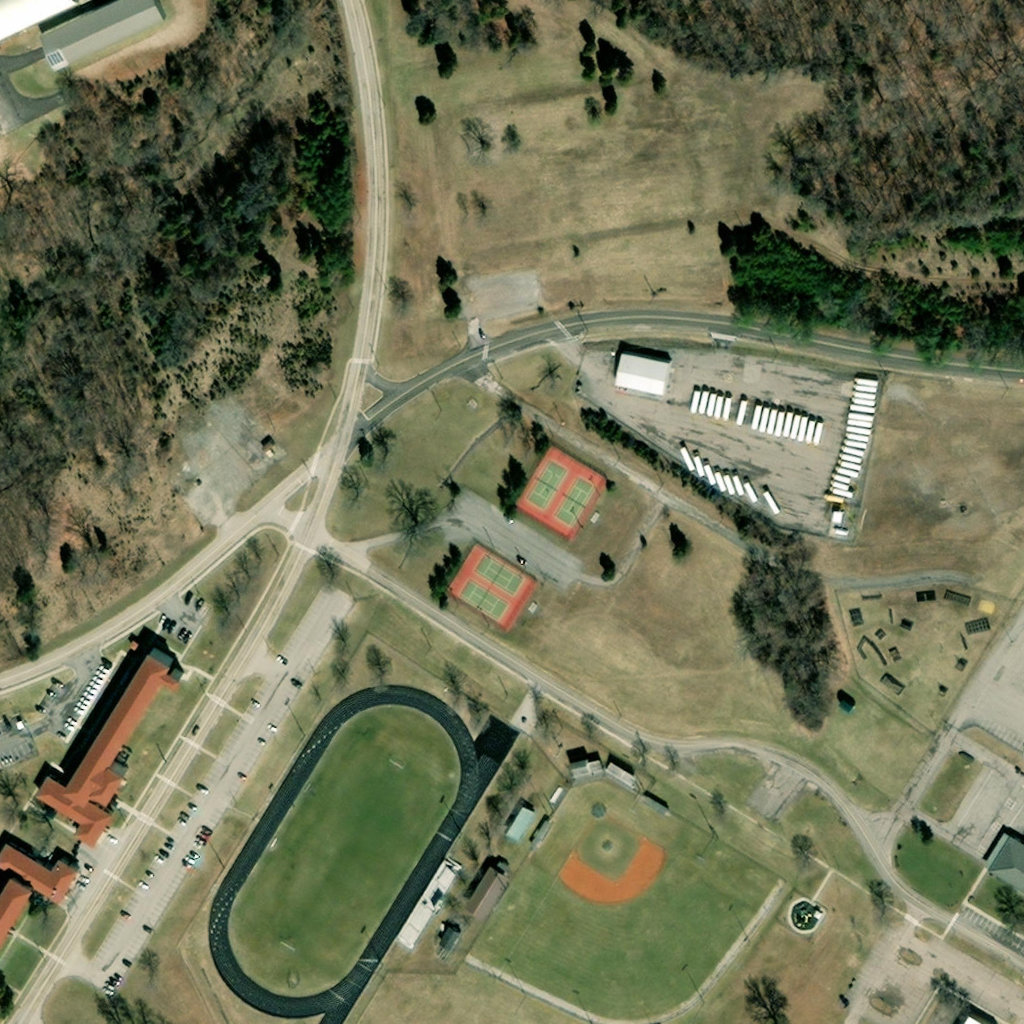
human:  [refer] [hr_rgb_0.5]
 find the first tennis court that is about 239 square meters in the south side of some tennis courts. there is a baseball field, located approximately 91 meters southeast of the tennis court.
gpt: <box>[[44, 56, 49, 60, 0]]</box>

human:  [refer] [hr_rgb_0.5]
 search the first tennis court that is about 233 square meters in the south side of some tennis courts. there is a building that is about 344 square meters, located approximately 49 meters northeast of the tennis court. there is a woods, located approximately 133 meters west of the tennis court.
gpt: <box>[[54, 46, 58, 51, 0]]</box>